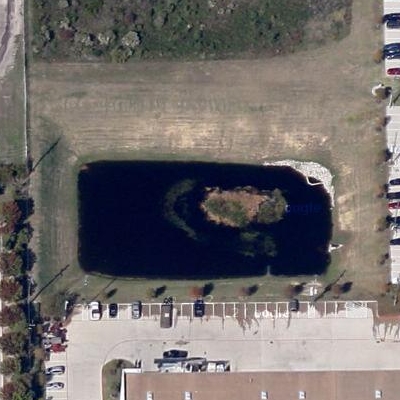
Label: dRiverLake